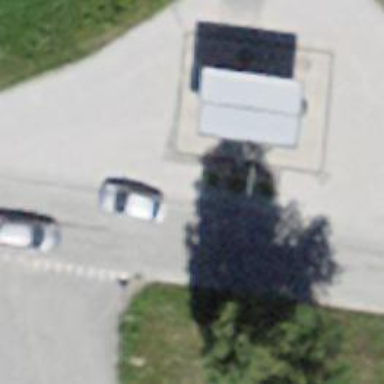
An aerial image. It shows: Fuel station.